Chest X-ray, PA view. Patient: 56 years old, sex F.
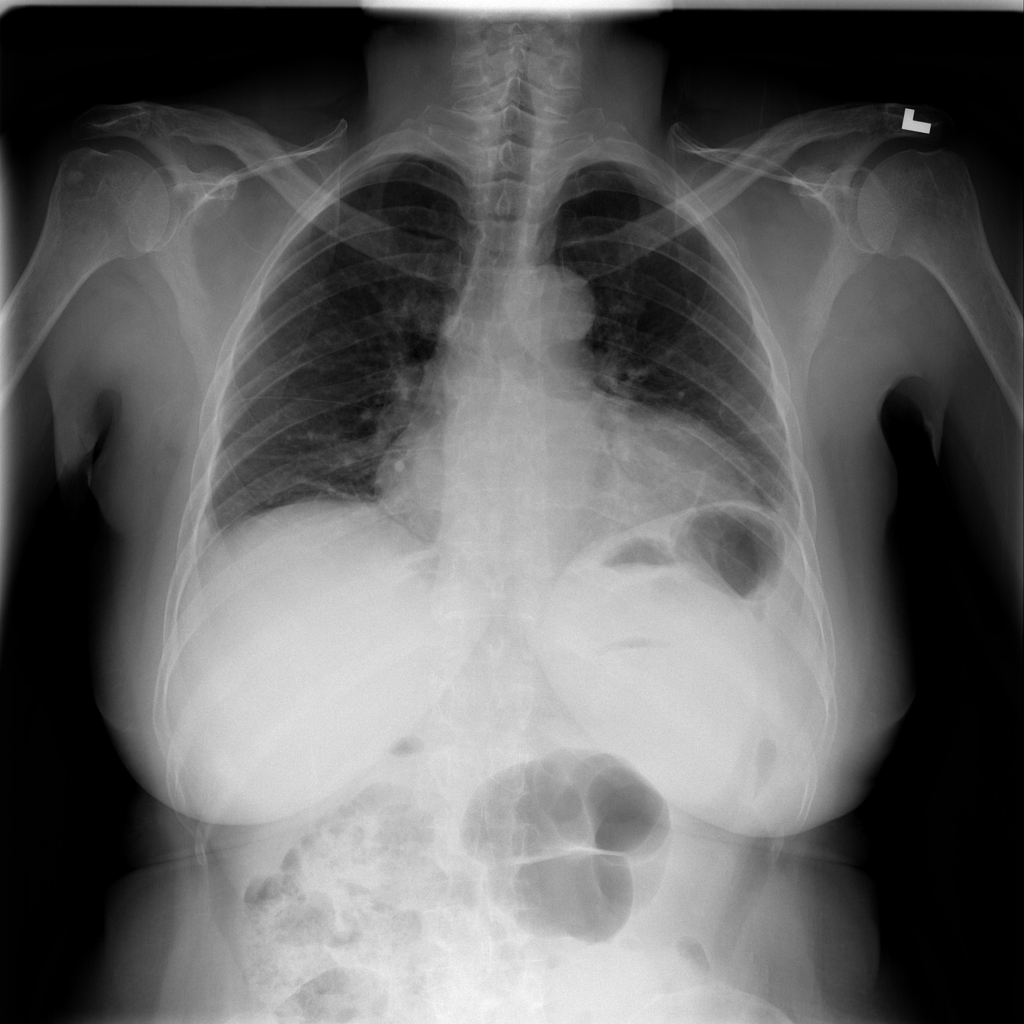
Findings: Atelectasis, Infiltration